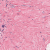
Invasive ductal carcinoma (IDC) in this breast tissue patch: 0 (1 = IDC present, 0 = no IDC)